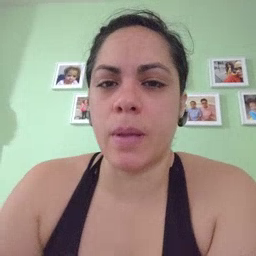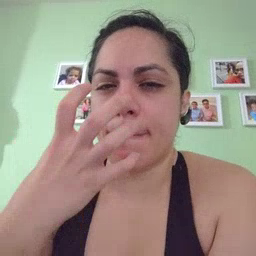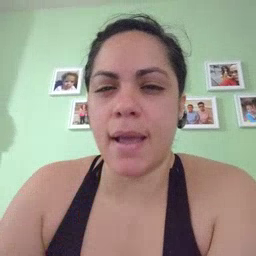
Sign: mad